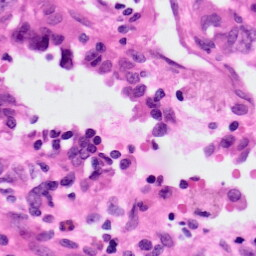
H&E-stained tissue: Lung